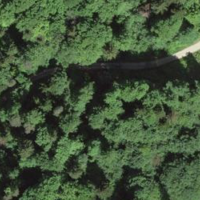
EUNIS habitat code: 41
Species observed at this site:
Dactylorhiza maculata